Interaction volume radius: 5 \u00c5
Interaction volume height: 25 \u00c5
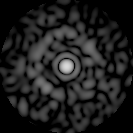
Disorder parameter: 0.8025